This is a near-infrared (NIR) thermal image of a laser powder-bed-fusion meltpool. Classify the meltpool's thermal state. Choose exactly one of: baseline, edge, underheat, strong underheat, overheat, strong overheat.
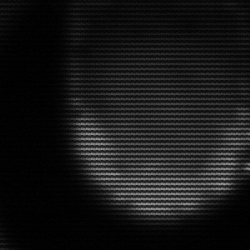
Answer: edge